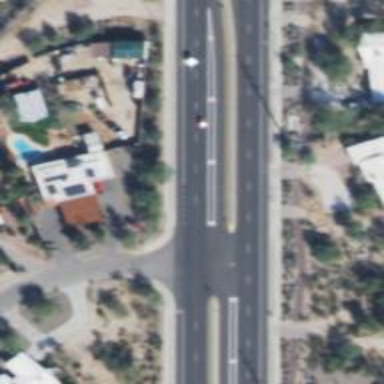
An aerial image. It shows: Unmarked road crossing.